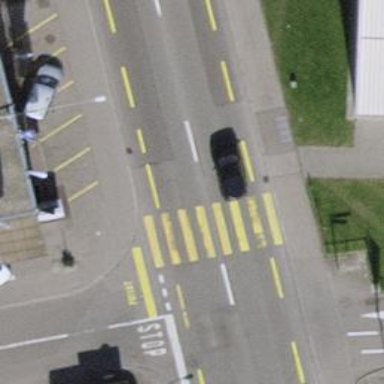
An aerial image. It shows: Primary highway with asphalt surface. It has separate sidewalks and lanes for both directions.